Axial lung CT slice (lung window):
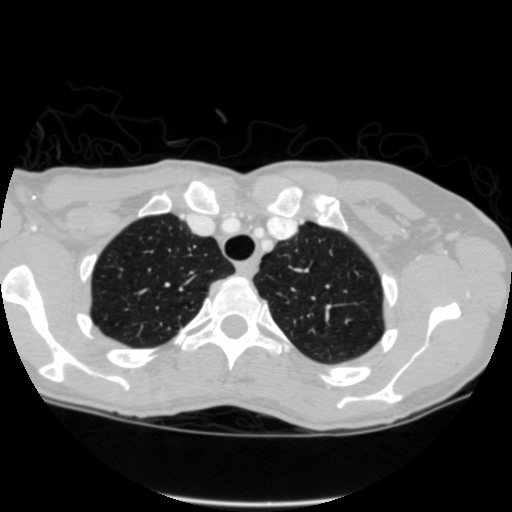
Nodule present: no